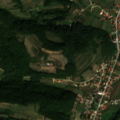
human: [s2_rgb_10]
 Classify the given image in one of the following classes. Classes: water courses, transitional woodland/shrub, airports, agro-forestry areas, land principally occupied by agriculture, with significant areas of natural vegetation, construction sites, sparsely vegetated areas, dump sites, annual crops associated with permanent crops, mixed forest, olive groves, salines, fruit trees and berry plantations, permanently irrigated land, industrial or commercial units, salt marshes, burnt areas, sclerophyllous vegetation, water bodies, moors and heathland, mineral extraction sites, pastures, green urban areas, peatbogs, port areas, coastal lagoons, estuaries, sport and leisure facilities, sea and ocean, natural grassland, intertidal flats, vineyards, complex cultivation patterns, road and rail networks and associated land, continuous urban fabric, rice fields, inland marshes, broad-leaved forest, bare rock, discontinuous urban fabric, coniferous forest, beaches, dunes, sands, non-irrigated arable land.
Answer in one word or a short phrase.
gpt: discontinuous urban fabric, complex cultivation patterns, land principally occupied by agriculture, with significant areas of natural vegetation, broad-leaved forest